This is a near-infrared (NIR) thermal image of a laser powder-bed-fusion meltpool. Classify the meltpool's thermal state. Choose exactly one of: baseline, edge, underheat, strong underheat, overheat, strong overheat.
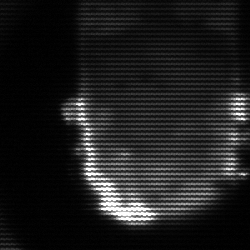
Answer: baseline